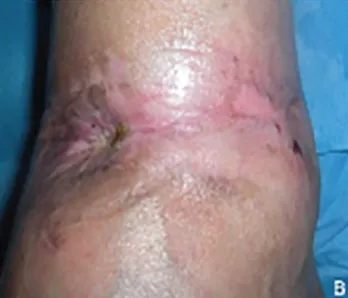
Antero-medial view.
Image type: medical_photograph (skin_photograph)